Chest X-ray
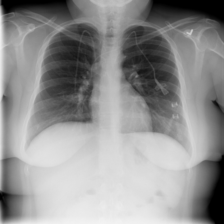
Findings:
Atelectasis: negative
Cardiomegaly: negative
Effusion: negative
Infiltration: negative
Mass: negative
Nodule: negative
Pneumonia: negative
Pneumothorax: negative
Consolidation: negative
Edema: negative
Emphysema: negative
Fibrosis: negative
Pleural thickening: negative
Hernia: negative